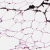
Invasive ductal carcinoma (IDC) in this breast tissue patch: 0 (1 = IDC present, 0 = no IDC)